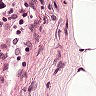
Metastatic tissue present: no